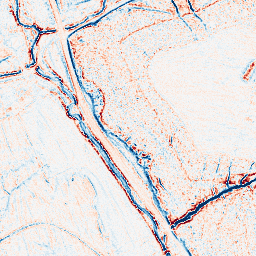
Category: edge_preserving
Decomposition family: anisotropic_diffusion
Decomposition parameters: iterations: 5
kappa: 50
gamma: 0.2
Upsampling method: quintic
Upsampling parameters: scale: 2
Upsampling scale: 2